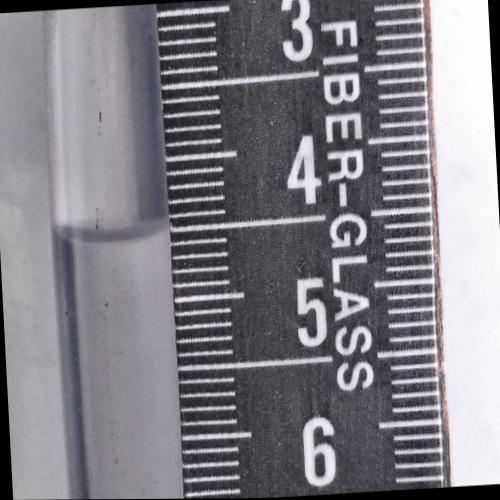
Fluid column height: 4.5 cm